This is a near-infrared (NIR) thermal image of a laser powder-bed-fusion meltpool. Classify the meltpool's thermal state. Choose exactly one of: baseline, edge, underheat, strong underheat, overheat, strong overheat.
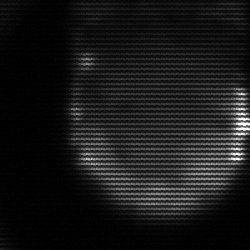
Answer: edge